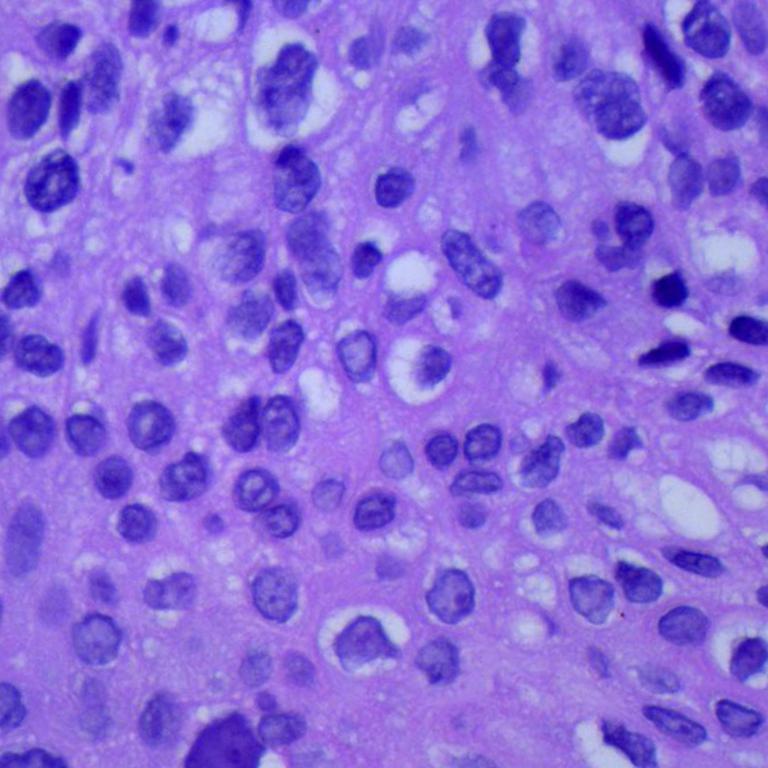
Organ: lung
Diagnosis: squamous carcinomas